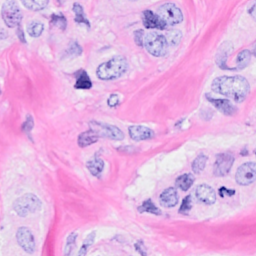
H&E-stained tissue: Breast